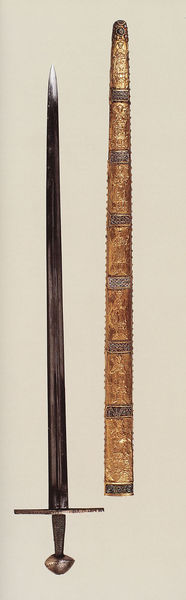
Titel: Reichsschwert des Heiligen Römischen Reiches
Institution: Wien, Schatzkammer
Schlagwörter: kampf, lang, spitze, gold, spitz, dekor, verzierung, metall, scheide, griff, klinge, eisen, schwert, ritter, knauf, silbern, mittelalter, golden, stahl, geschmiedet, ziselierung, langschwert, turnier